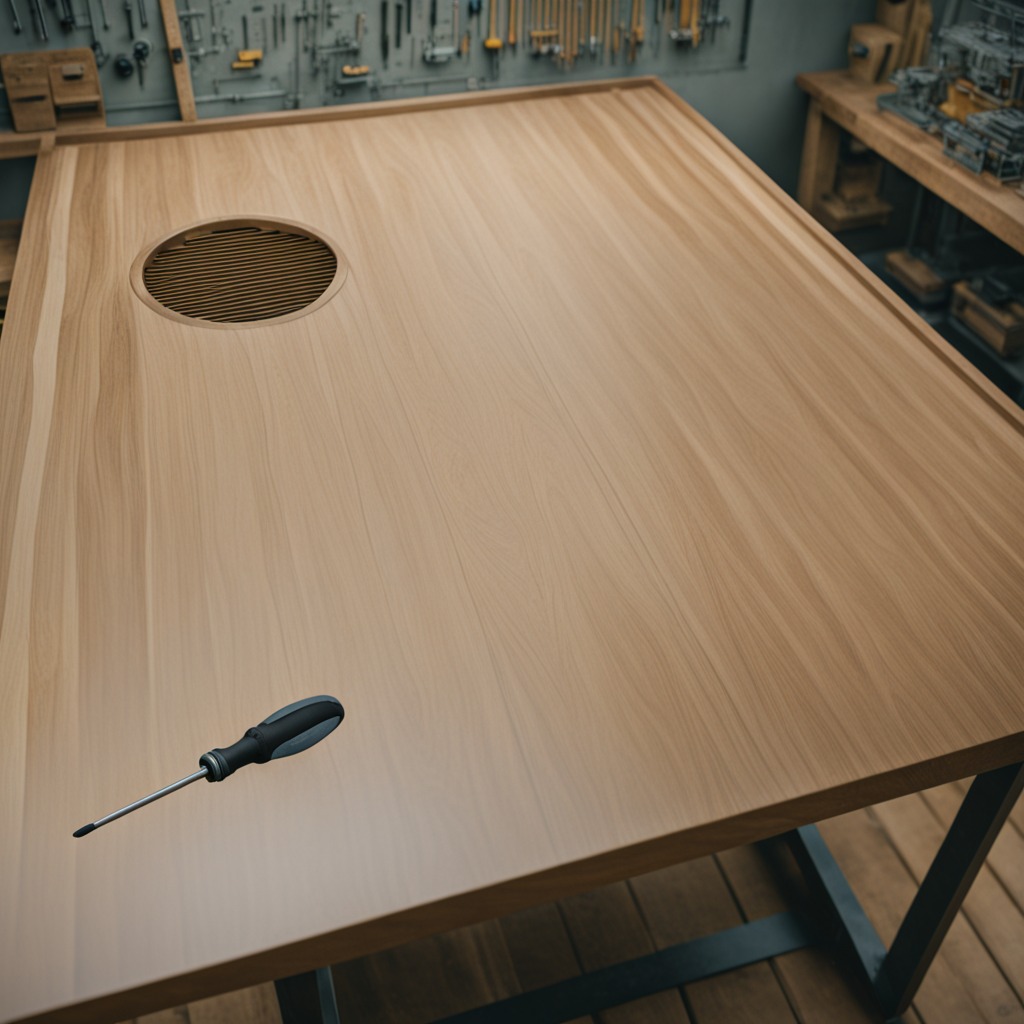
A screwdriver lies on a workbench inside a coastal fishing gear workshop.